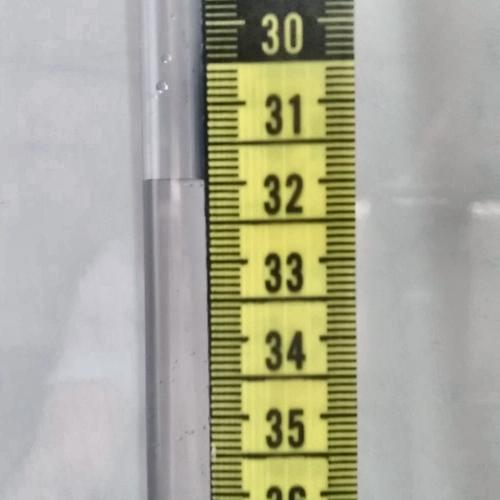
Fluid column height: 32.0 cm